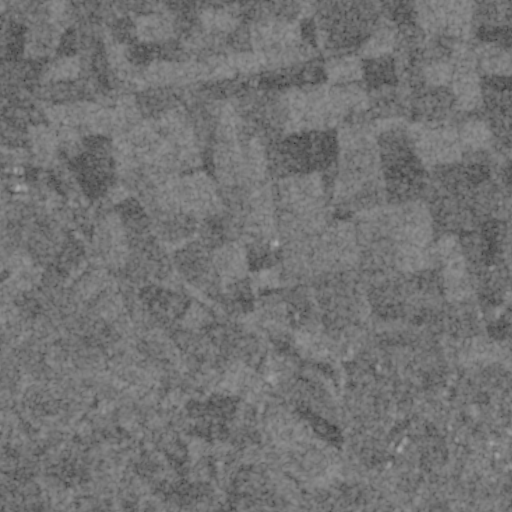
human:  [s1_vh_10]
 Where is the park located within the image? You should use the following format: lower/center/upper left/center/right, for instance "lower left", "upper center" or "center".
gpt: The park is located in the lower right of the image.
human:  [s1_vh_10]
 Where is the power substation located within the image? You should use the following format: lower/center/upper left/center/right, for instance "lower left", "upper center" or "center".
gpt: The power substation is located in the lower center of the image.
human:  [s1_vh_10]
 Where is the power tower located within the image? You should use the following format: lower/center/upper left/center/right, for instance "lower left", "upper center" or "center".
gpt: The power tower is located in the lower left of the image.
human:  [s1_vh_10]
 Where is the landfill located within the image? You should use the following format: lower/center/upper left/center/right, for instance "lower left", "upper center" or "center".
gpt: There is no landfill in the image.

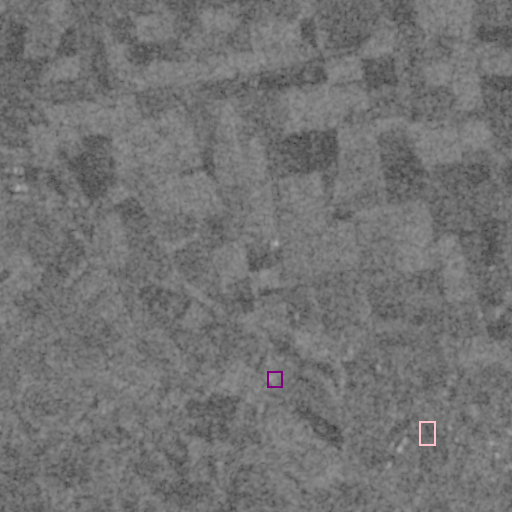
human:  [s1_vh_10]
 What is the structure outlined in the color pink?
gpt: The structure outlined in pink is a park.
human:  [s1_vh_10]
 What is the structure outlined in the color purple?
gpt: The structure outlined in purple is a power substation.
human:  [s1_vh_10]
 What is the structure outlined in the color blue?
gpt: There is no blue outline.